Question: I have just built a migration for my movies table called year_id
When I create two new years, 2012 and 2013, I then add the dropdown to select the year
and I get this:

How can i make my dropdown select show the actual year (2012 or 2013) and not #< Year:0x000 etc...
This is my model:
'''
class Year < ActiveRecord::Base
attr_accessible :year
has_many :movies
end
'''
This is my form:
'''
<%= semantic_form_for @movie, :html => { :multipart => true } do |f| %>
<% if @movie.errors.any? %>
<div id="error_explanation">
<h2>
<%= pluralize(@movie.errors.count, "error") %> prohibited this movie from being saved:
</h2>
<ul>
<% @movie.errors.full_messages.each do |msg| %>
<li><%= msg %></li>
<% end %>
</ul>
</div>
<% end %>
<div class="field"> <%=h f.input :year, :include_blank => false %> </div><br />
'''
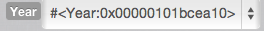
Answer: Without seeing the full code for the form it is difficult to answer your question exactly. However, what is happening is the actual instance of your 'Year' is being passed as the option text. You would probably see a similar output if you called 'to_s' from the console
'''
Year.first.to_s
# => "#<Year:0x00000101bcea10>"
'''
Take a look at the 'options_for_select' documentation at <URL> to see how to properly define a select element's options.
It looks like you might also be able to use the 'collection_select' form helper to save yourself the trouble of defining the options array. It would look something like this
'''
<%= f.collection_select :year_id, Year.all, :id, :year %>
'''
The last option ':year' is the method that is used for the option text, so you'd change that to something meaningful for your model.